Question: Suppose we have a connected component in the image as the following image illustrates:<URL>.
My question is how can calculate the bounding ellipse of the connected components (the red ellipse in the image). I have checked MATLAB function <URL>. However, although I understand how they obtain the result by reading the code, the fundamental theory behind it is still unclear to me. I am therefore wondering whether there are some standard algorithms to do the job. Thanks!
Based on the comments, I reorganized my question: in <URL> the calculation formula of the longest axis angle is

However, in the MATLAB function <URL>, the codes are as follows:
'''
% Calculate orientation.
if (uyy > uxx)
num = uyy - uxx + sqrt((uyy - uxx)^2 + 4*uxy^2);
den = 2*uxy;
else
num = 2*uxy;
den = uxx - uyy + sqrt((uxx - uyy)^2 + 4*uxy^2);
end
'''
This implementation is inconsistent with the formula in Wikipedia. I was wondering which one is correct.
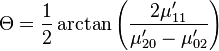
Answer: I was trying to find out what's the algorithm behind it as well so I could write my own implementation of it. I found it on a <URL>. In one of the comments, the author says:
> regionprops calculates the 2nd-order moments of the object in question and then returns measurements of the ellipse with the same 2nd-order moments.
and later later:
> The equations used are from Haralick and Shapiro, Computer and Robot Vision vol. 1, Appendix A, Addison-Wesley 1992. I did a sanity check by constructing an image containing an ellipse with major axis length = 100 and minor axis length = 50, and regionprops returned the correct measurements.
I don't have that book but seems I'll need to get a copy of it.